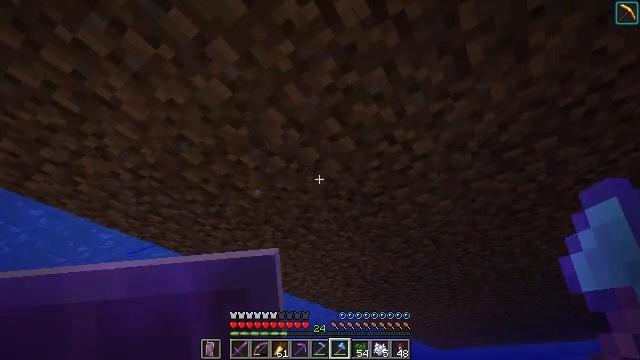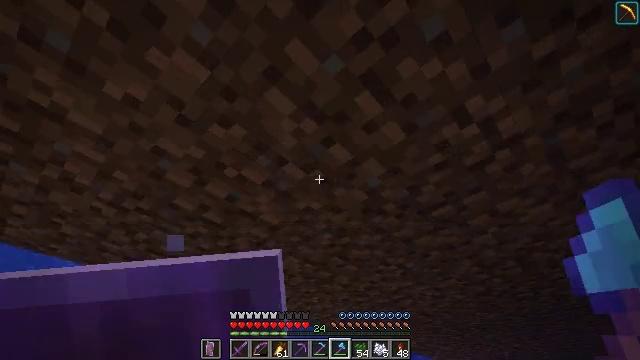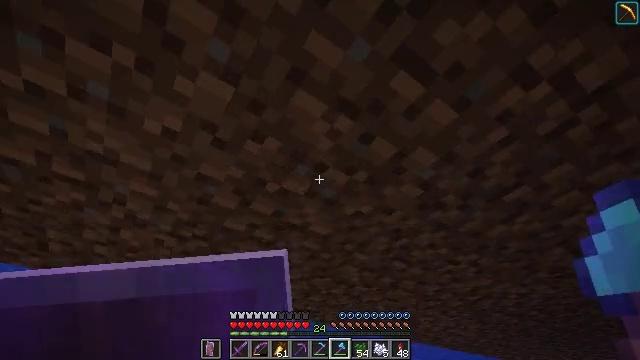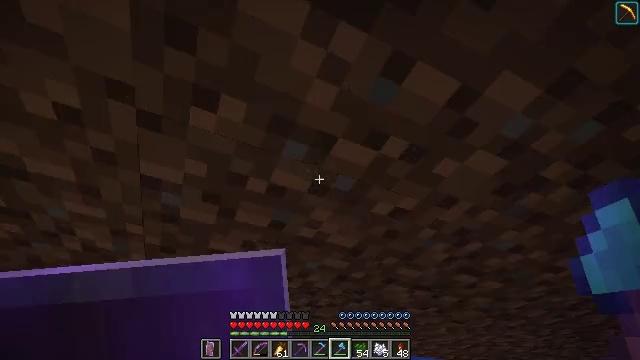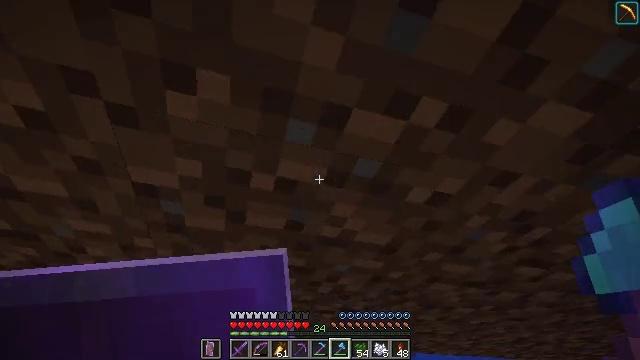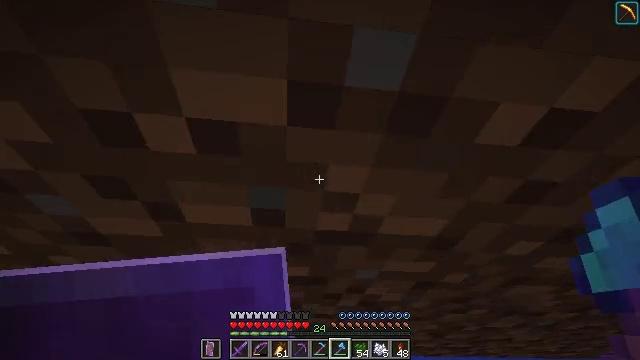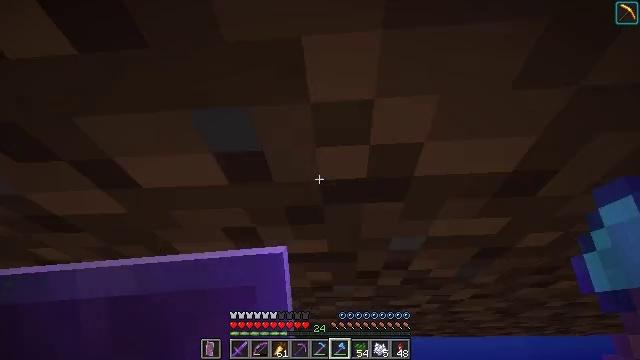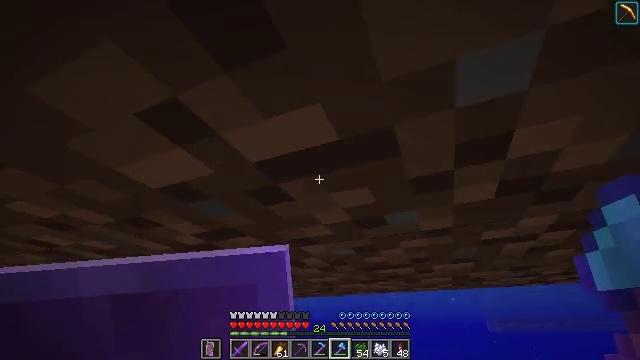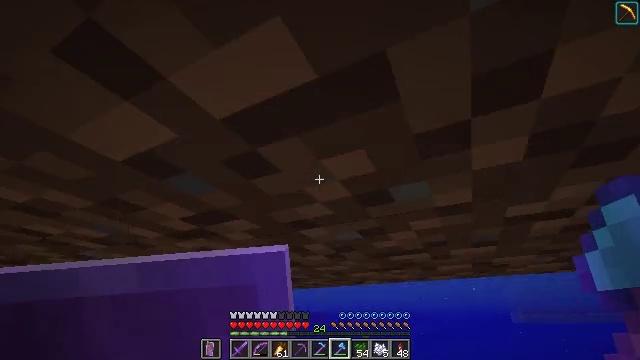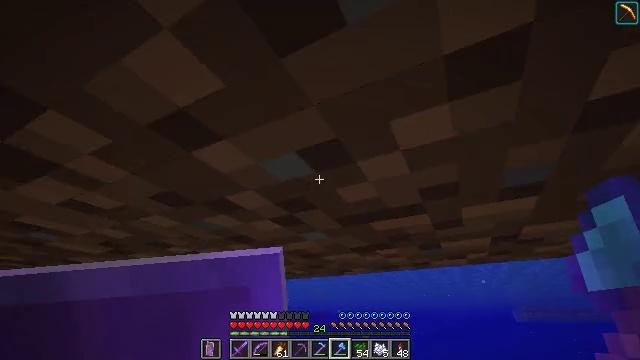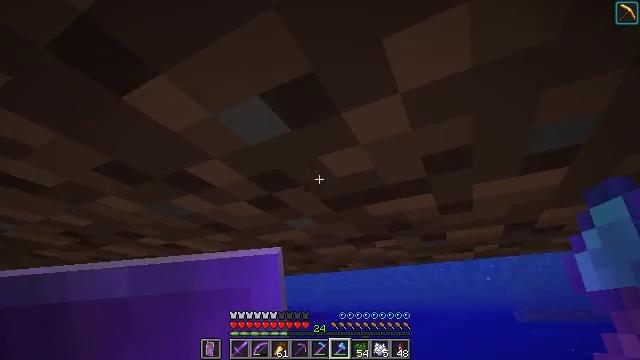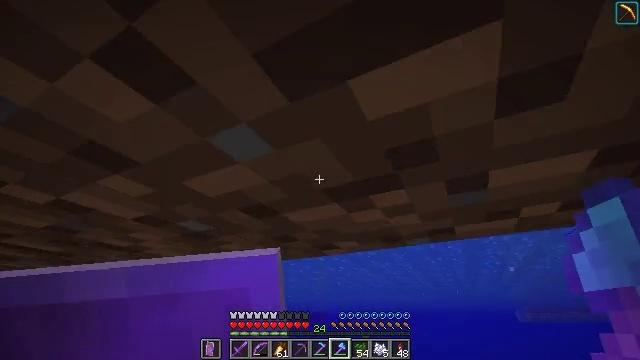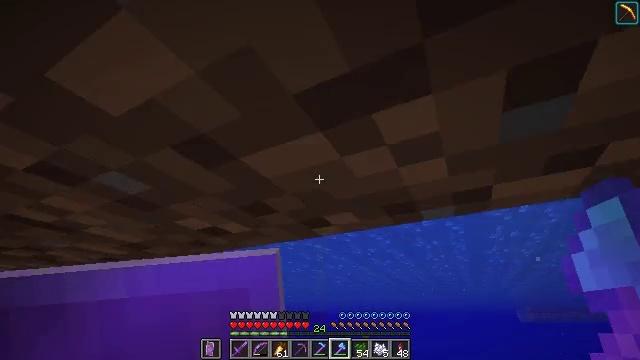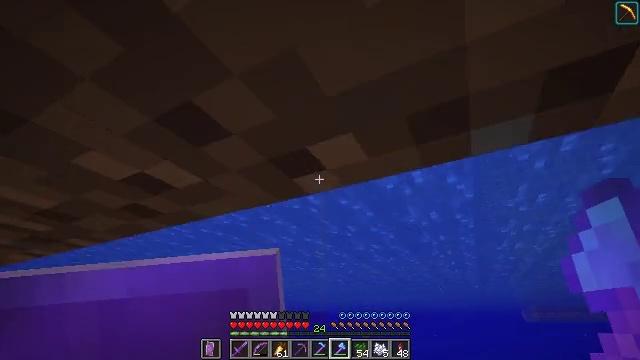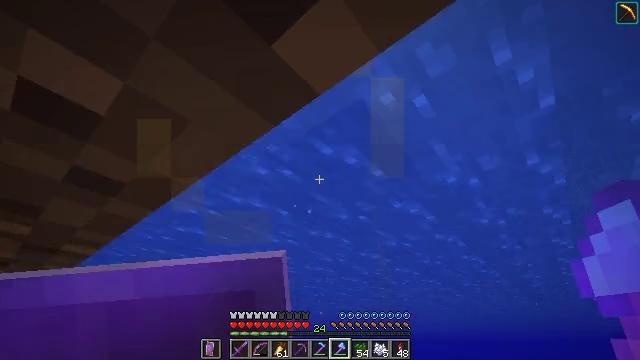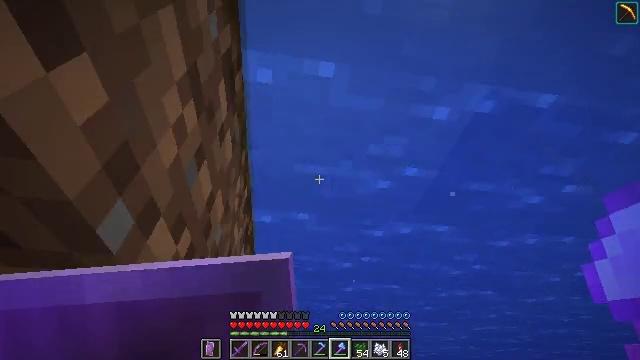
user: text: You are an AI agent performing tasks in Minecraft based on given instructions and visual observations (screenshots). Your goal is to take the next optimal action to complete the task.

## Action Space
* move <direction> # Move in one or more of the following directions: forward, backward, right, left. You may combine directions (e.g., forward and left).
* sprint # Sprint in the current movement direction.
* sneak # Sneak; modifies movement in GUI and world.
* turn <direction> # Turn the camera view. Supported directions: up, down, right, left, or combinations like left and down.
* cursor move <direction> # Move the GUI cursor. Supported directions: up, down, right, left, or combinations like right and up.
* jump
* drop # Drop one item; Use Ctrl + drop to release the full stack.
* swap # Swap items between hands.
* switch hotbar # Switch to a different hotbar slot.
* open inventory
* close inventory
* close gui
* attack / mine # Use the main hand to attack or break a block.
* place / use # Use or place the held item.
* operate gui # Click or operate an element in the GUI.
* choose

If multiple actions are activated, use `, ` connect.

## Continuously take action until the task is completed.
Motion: motion action
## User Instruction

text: Harvest dark oak leaves for decorative purposes.
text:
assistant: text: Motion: move forward, sprint, turn left and up
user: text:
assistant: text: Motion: move forward, sprint, turn left and up
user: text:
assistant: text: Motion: move forward, sprint, turn left
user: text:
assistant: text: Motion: move forward, sprint, turn left
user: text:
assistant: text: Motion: move forward, sprint, turn left and down
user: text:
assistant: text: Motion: move forward, sprint, turn left and down
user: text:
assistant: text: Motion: move forward, sprint, turn left and down
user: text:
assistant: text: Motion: move forward, sprint, turn left and down
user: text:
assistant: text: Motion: move forward, sprint
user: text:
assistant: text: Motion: move forward, sprint
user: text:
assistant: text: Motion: move forward, sprint
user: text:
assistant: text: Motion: move forward, sprint
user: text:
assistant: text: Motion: move forward, sprint
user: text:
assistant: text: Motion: move forward, sprint, turn left and up
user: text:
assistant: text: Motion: move forward, sprint, turn left and up
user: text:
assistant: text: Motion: move forward, sprint, turn left and up
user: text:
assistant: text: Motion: move forward, sprint, turn left and down
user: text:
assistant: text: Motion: move forward, sprint
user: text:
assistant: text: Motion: move forward, sprint
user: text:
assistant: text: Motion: move forward, sprint
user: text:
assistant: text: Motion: move forward, sprint, jump
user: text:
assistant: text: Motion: move forward, sprint, jump
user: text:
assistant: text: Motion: move forward, sprint, turn left and up, jump
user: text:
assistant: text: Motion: move forward, sprint, turn left and up, jump
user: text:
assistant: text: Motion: move forward, sprint, turn left and down, jump
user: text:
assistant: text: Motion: move forward, sprint, turn left and down, jump
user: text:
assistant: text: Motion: move forward, sprint, turn left and down, jump
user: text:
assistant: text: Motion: move forward, sprint, turn left and down, jump
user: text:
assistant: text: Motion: move forward, sprint, turn left and down, jump
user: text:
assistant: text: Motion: move forward, sprint